Question: I just have a conceptual question here. First of all I am programming a Windows 8.1 App using C# and XAML as well as the MVVM-Light Toolkit.
I am working on a Schedule at the moment which is backed by a calendar. The calendar should have a "DayView" which consists of a timeline on the left that goes from top to bottom. Now on the right of that timeline I want to show something similar to a rectangle as a visualization for a given task with a height that represents its duration. Every task has a starting time so the top of that rectangle should be placed next to the corresponding entry in the timeline.
Well I hope it is clear what I am trying to say here basically that should look similar to the Calendar-App coming with Windows 8. I will post a screenshot of that below that post.
Now I have tried or thought of multiple things by now that lead to more or less complicated problems. The best approach I had was creating a List a placing it on the right of that timeline. Now that List would contain a huge amount of items (maybe one for each pixel) which will be changed in size. The size then is 0 or in relation to the duration of the task depending on whether there is a one or not.
But that leads to huge problems when it comes to changing an entry or having more than one task for the same time since those items wont overlap. And I don't want to place more than one or two of those per page since the performance-issue would be overkill...
One of the issues I have is that I am using the MVVM-Concept and don't know how to be able to create new UI-Elements such as a rectangle without touching the code-behind. That is why basically the only thing I have thought about by now were lists...
I hope it is clear what I meant.
Thank you very much for your help!
FunkyPeanut

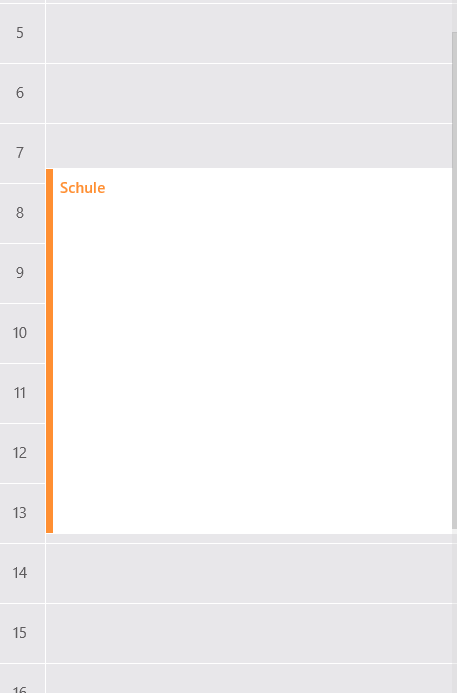
Answer: Problem solved using a Grid as the ItemsPanel of an ItemsControl:
'''
<ItemsControl Grid.Column="2" ItemsSource="{Binding Day.ItemsList, Source={StaticResource Locator}}">
<ItemsControl.ItemsPanel>
<ItemsPanelTemplate>
<Grid Width="20"/>
</ItemsPanelTemplate>
</ItemsControl.ItemsPanel>
<ItemsControl.ItemTemplate>
<DataTemplate>
<Grid Height="{Binding Height}" Width="20" Margin="{Binding Margin}">
<Grid.Background>
<SolidColorBrush Opacity="{Binding Opacity}" Color="{Binding ColorHash, Converter={StaticResource HexToColorConverter}}"/>
</Grid.Background>
</Grid>
</DataTemplate>
</ItemsControl.ItemTemplate>
</ItemsControl>
'''
With the following Data:
'''
ItemsList = new ObservableCollection<object>(tmpPeriodsList.Select((x, i) => new
{
ColorHash = x.ColorHash,
Index = i,
Margin = StartPosition(i),
Opacity = 0.6,
Height = 45,
}));
'''